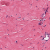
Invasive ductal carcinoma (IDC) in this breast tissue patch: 0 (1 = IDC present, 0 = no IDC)